Field crop: maize
Growth stage: 1
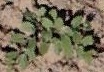
Species: convolvulus